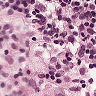
Metastatic tissue present: no